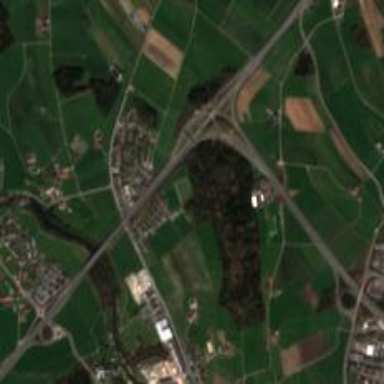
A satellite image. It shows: Motorway junction.